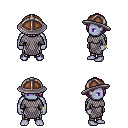
a pixel art fantasy rpg character, male body template, dark elf, purple skin, chain mail, metal pants, pink bangs hairstyle, chain helm, bracelets, four views (front, back, left, right), 2x2 character sprite sheet, small pixel art, hard edges, no anti-aliasing